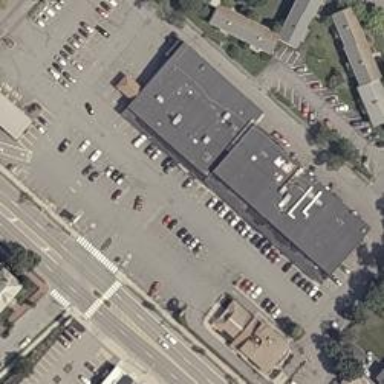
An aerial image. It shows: Retail building.